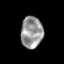
Tissue: skin
Cell type: Epithelial cells
Senescence score: 0.2598
Nuclear area (px): 678
Mean DAPI intensity: 150.684